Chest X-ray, AP view. Patient: 29 years old, sex F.
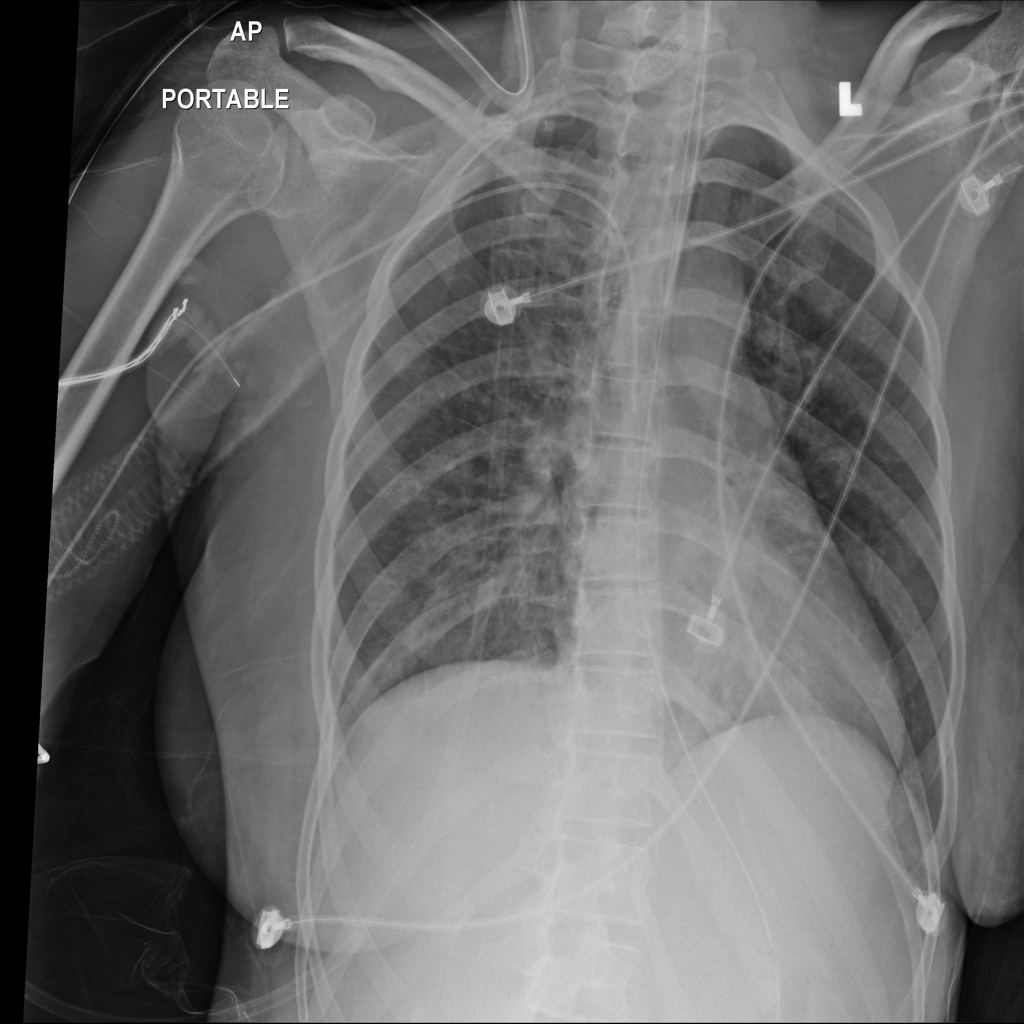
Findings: Infiltration